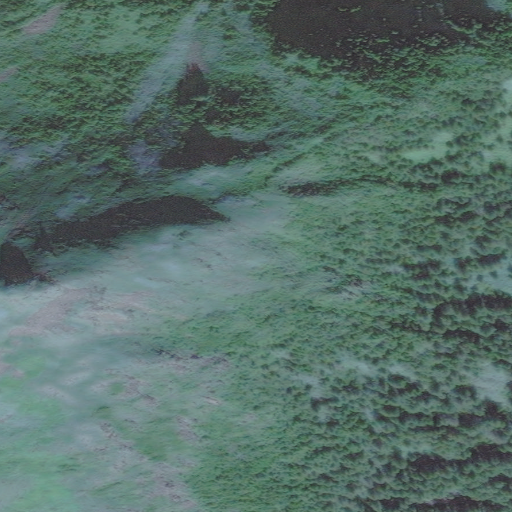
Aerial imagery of mountain in Alaska named Bingham Peak containing only unknown